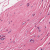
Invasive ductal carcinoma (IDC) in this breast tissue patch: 0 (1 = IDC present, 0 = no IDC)